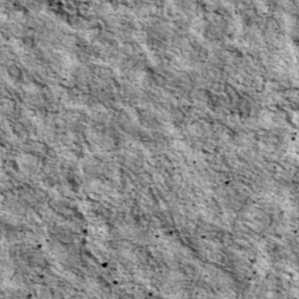
Label: non_frost